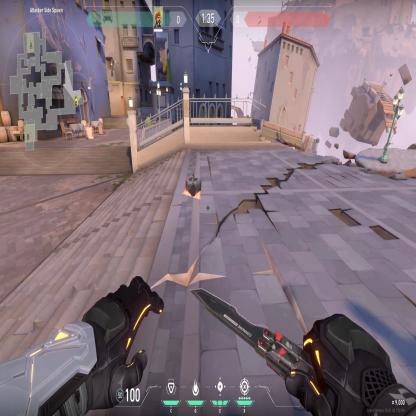
Label: dropped spike